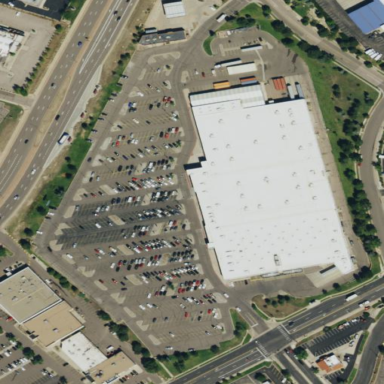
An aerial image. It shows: Retail area.